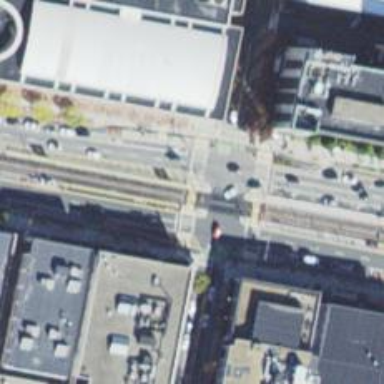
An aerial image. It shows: Light rail electrified with contact line.